Interaction volume radius: 5 \u00c5
Interaction volume height: 20 \u00c5
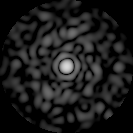
Disorder parameter: 0.7806